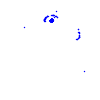
Particle: pion